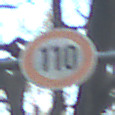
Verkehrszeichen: Geschwindigkeit110
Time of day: SunriseSunset
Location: Outdoor (Nature)
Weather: Clear
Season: Winter
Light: Natural